Question: I need to send a project made by JavaFX SDK 16 and Java SE-15 using Eclipse to my friends, but when I try to export it, i'm getting surprised that Eclipse doesn't insert the VM arguments to the exported file :

and as you know since JavaFX SDK 10, JavaFX libraries are not anymore part of the Java SE, so we need to tell Eclipse where to find them by VM arguments, in short words, these VM arguments are really important to run my program.
I already know that I can insert those arguments while using prompt command to open it, but is there a more simple way? just by clicking on the exported file ?
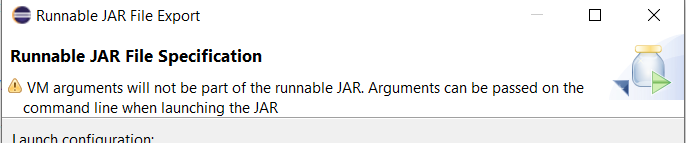
Answer: Your main problem is that you are trying to do something that does not make any sense. Runnable jars are not a proper distribution format for JavaFX applications for various technical reasons. The way to go is having a look at jpackage. That's the proper way of dealing with distribution nowadays. Otherwise your are just banging your head against a wall.
Here is a good summary of all the options you have: <URL>